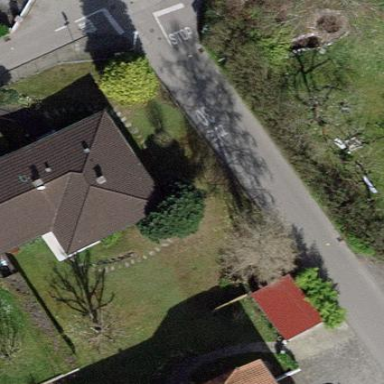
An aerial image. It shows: Garden enclosed by fence.